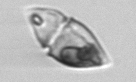
Label: Amphidinium